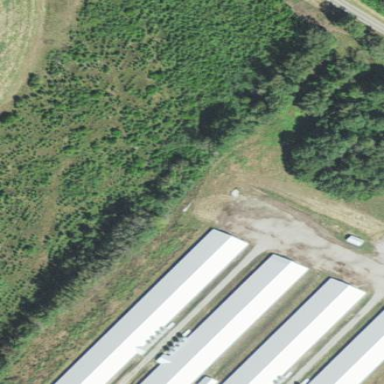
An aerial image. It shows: Farm auxiliary building.